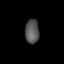
Tissue: lung
Cell type: Endothelial cells
Senescence score: 0.6957
Nuclear area (px): 324
Mean DAPI intensity: 87.216